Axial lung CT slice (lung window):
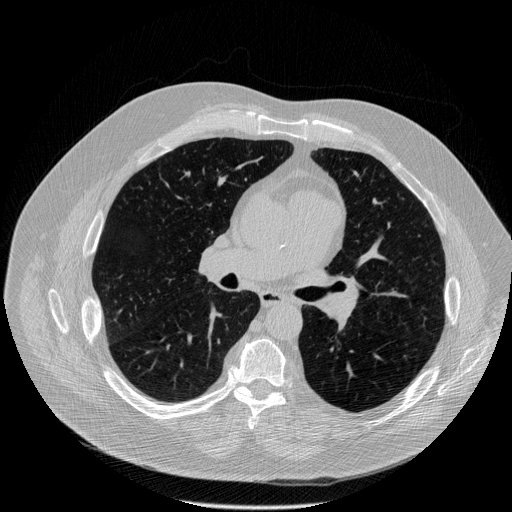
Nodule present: no